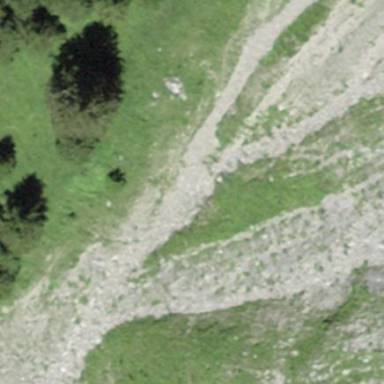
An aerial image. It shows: Natural scree.